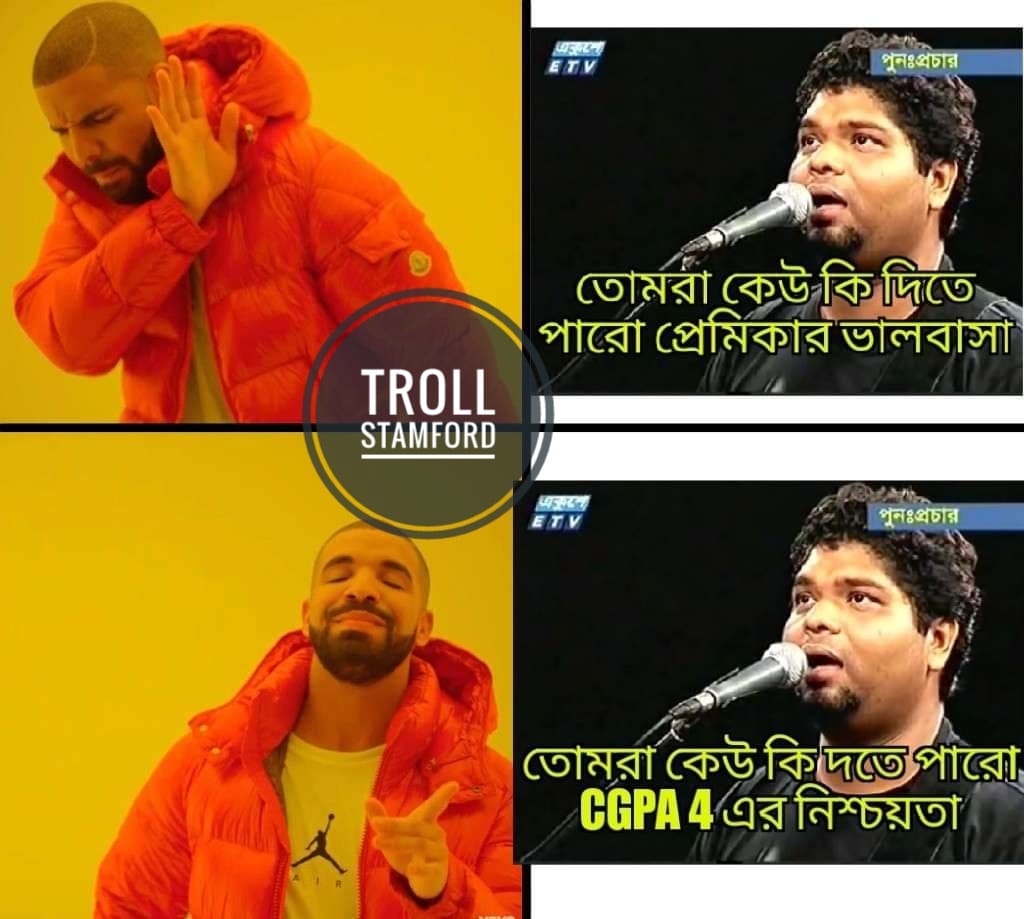
Caption: তোমরা কেউ কি দিতে পারো প্রেমিকার ভালবাসা     তোমরা কেউ কি দিতে পারো CGPA 4 এর নিশ্চয়তা
Label: non-hate